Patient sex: F
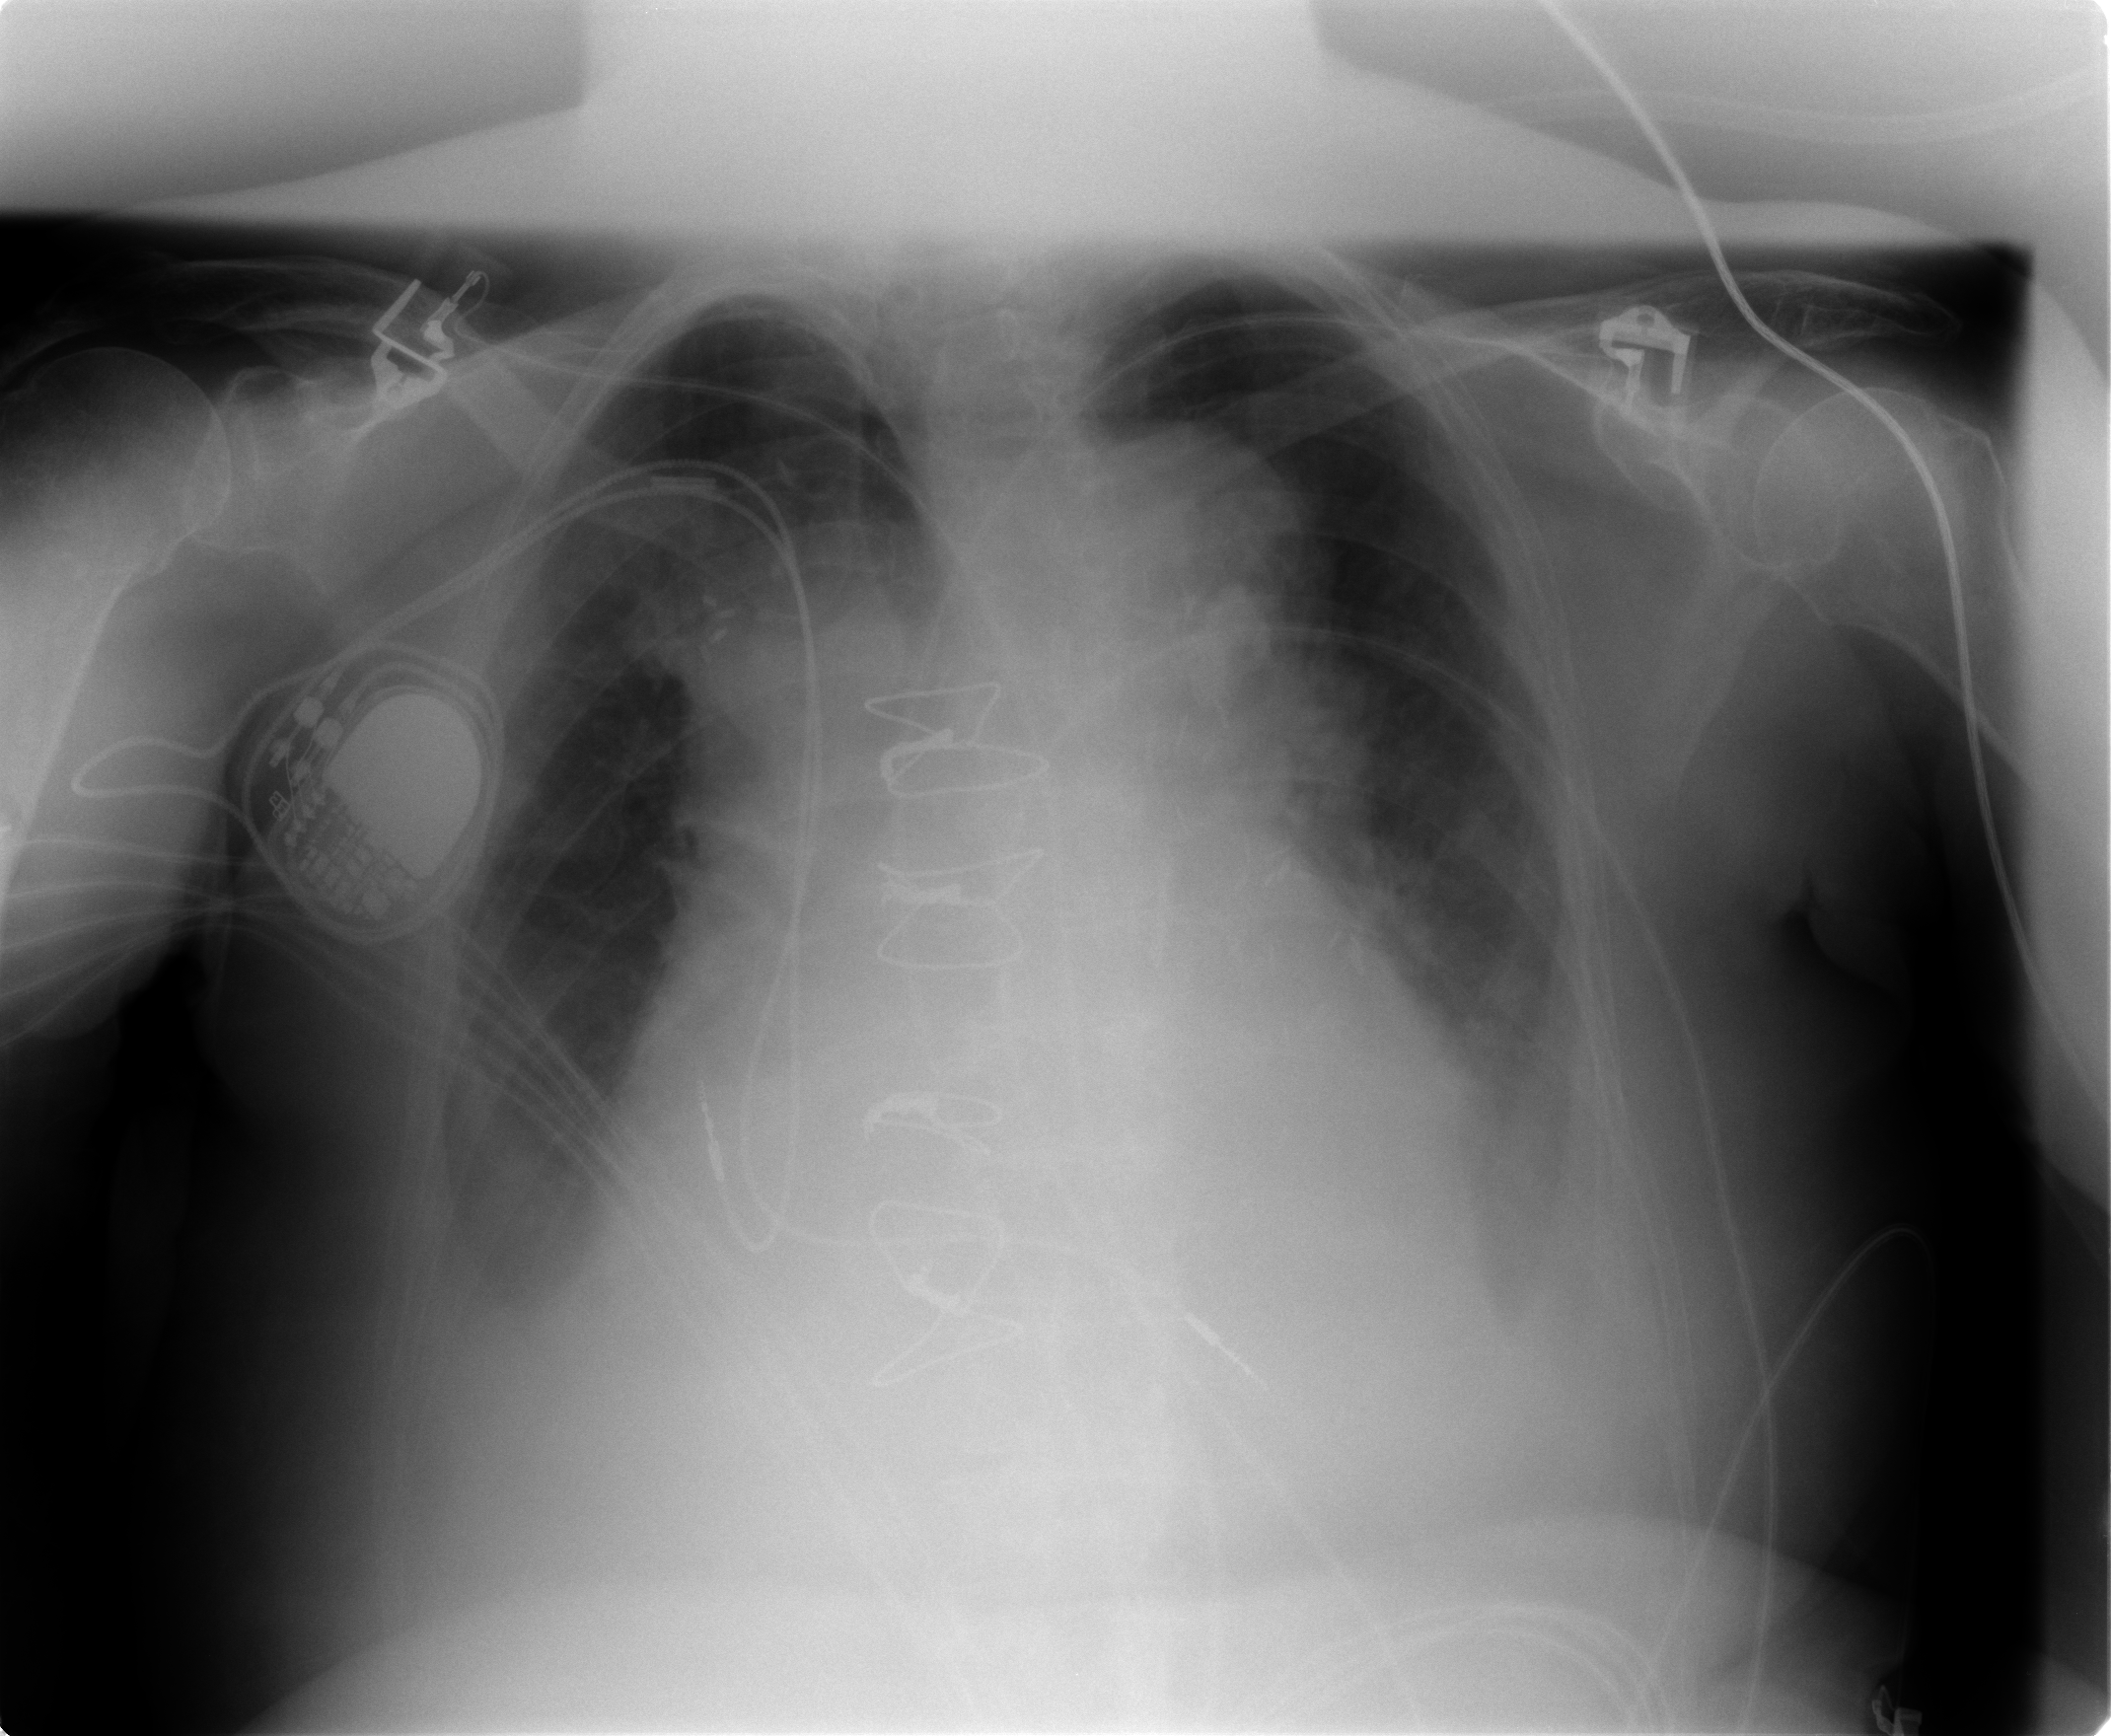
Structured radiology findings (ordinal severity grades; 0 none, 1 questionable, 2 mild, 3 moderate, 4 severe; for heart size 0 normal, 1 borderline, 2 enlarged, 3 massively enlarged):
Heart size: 2
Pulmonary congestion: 3
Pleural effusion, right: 2
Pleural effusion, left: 2
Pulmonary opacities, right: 1
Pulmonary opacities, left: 2
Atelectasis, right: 2
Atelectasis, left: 2